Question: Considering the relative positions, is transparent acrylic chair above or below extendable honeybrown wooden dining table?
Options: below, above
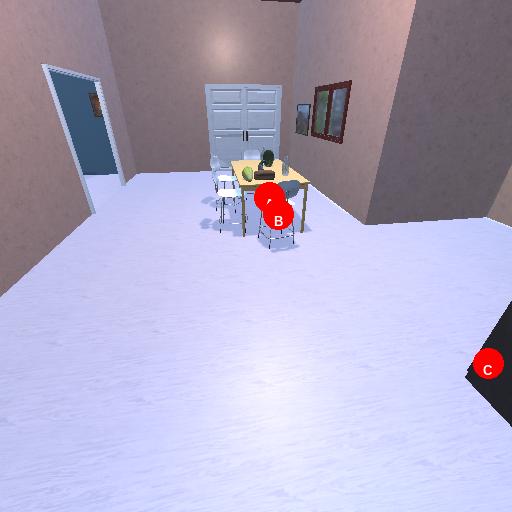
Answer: below